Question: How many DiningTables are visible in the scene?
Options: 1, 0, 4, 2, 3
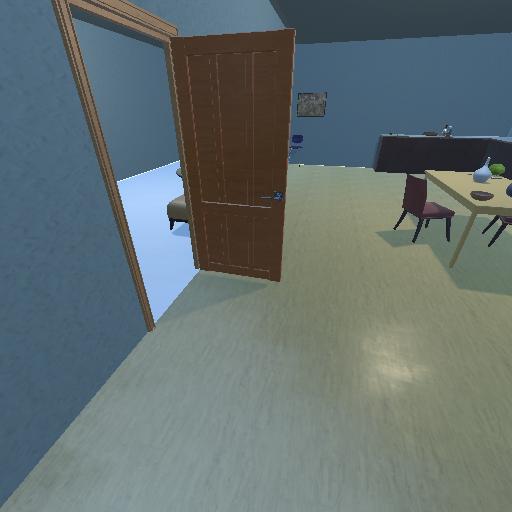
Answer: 1